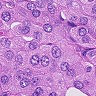
Metastatic tissue present: yes